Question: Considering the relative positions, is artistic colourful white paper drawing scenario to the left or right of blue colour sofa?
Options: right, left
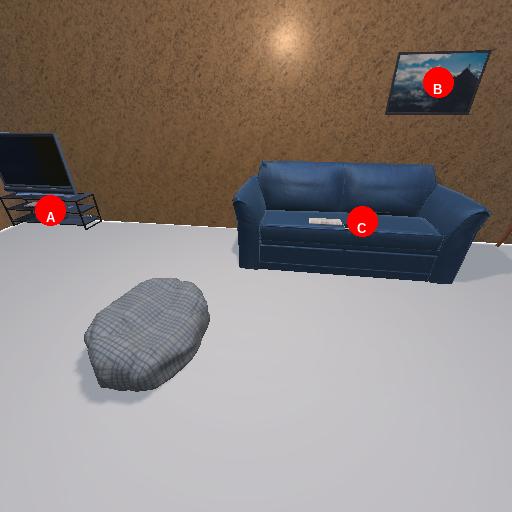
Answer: right